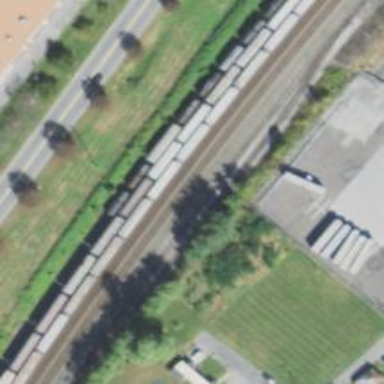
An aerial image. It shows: Railway siding for service.